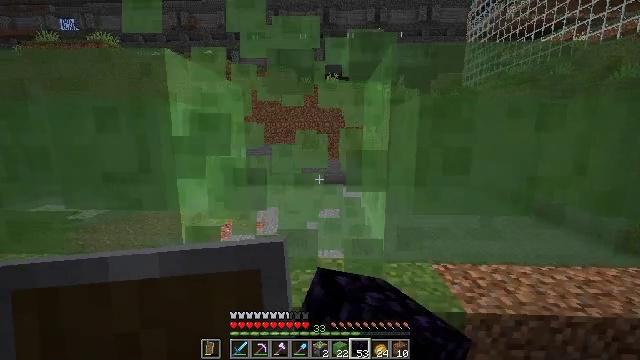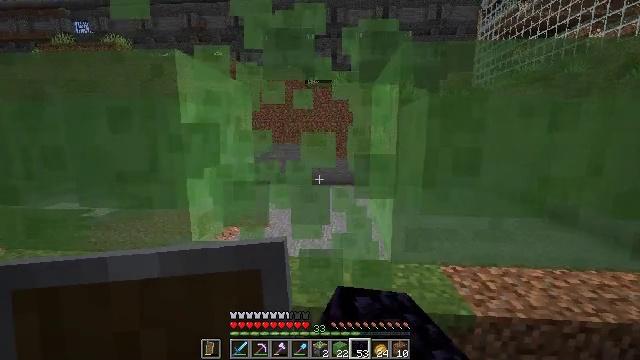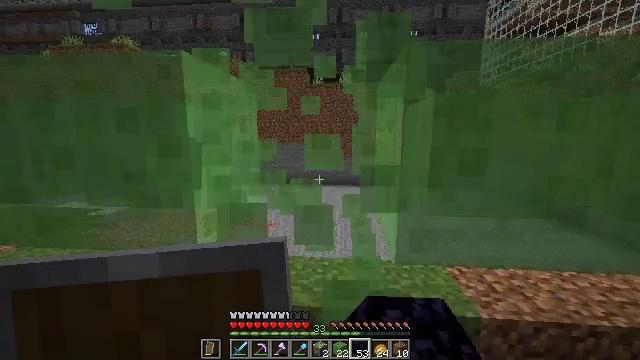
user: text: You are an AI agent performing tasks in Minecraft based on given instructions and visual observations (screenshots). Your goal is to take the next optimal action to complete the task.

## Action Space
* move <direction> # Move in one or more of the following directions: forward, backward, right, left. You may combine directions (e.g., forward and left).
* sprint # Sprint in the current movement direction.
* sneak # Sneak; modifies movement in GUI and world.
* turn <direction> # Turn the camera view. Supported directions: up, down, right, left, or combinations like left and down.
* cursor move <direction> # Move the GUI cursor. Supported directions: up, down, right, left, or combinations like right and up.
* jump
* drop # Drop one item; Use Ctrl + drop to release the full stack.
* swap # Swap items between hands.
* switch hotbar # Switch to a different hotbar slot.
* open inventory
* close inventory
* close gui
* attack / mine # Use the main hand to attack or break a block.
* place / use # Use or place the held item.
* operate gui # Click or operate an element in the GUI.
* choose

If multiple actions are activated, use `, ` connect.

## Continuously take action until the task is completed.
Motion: motion action
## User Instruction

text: Gather slime blocks for crafting purposes.
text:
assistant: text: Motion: turn left
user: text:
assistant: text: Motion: turn left
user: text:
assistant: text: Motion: no_op